Field crop: maize
Growth stage: 2
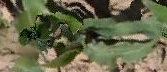
Species: maize